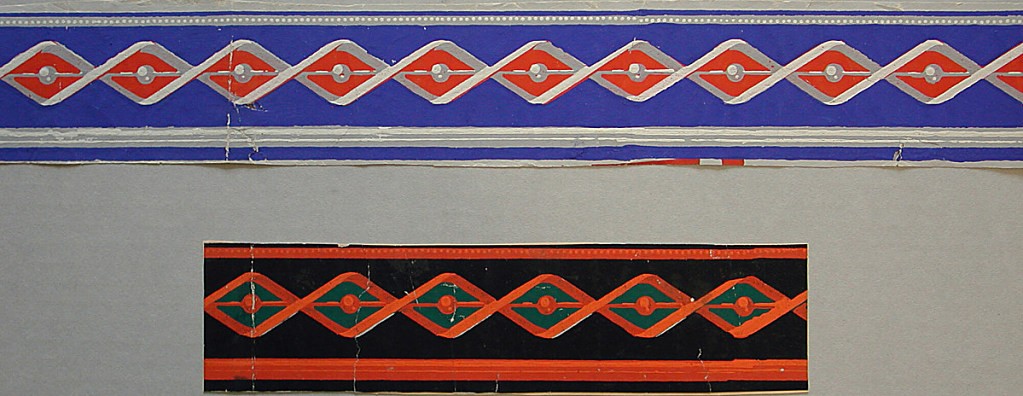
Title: Border
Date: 1800–1850
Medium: Block-printed on machine-made paper
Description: Ribbon twist or guilloche with strung bead in center. Solid band and beaded band along edge. a, b) Orange, gray and white on blue ground; c, d)  Two shades of orange and green on black ground.

H# (A) 625
H# (B) 626